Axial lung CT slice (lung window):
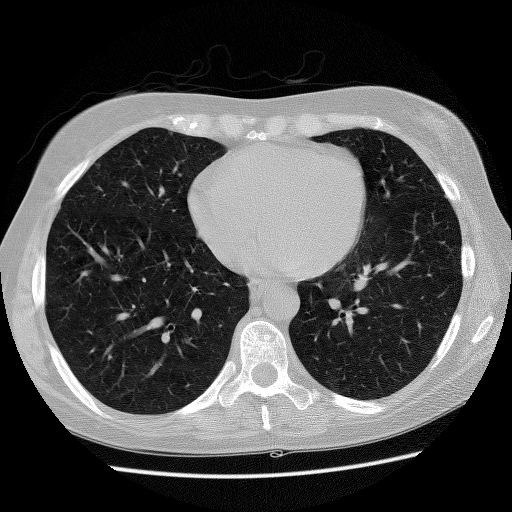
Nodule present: yes
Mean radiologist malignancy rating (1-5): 2